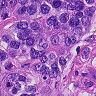
Metastatic tissue present: yes